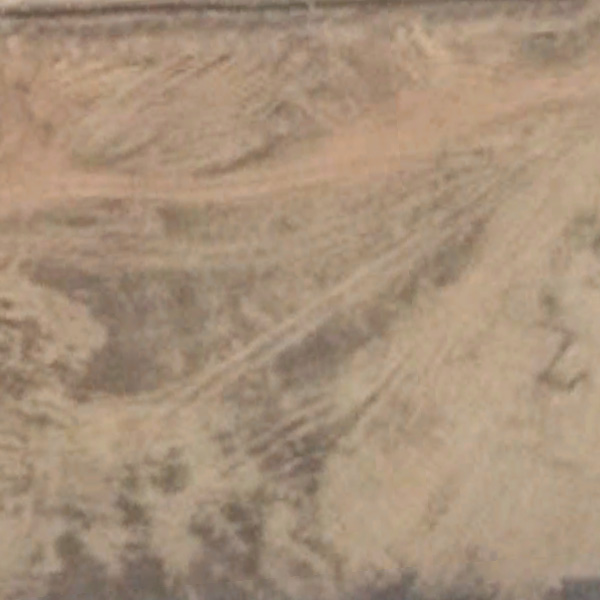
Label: BareLand